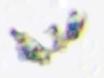
Label: Detritus